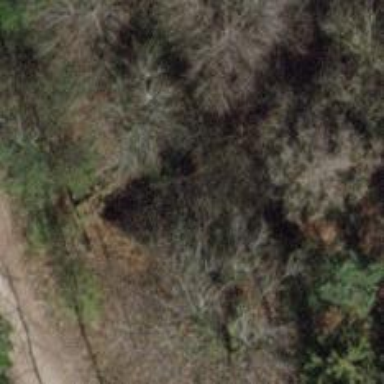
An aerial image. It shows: Culvert tunnel.